Interaction volume radius: 5 \u00c5
Interaction volume height: 30 \u00c5
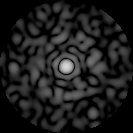
Disorder parameter: 0.8406